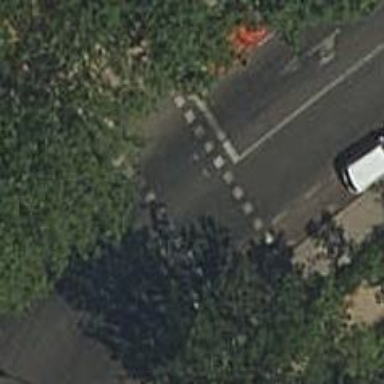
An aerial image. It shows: Zebra crossing on the road.